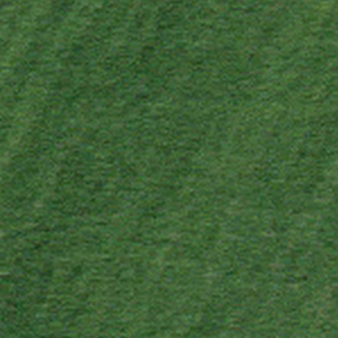
Label: other